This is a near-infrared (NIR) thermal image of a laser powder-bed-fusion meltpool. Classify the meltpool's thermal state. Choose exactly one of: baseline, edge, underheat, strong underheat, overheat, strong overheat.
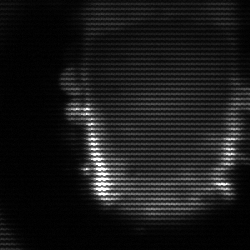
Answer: baseline